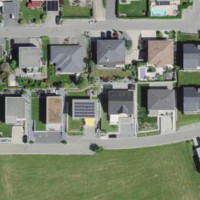
EUNIS habitat code: 55
Species observed at this site:
Cotinus coggygria